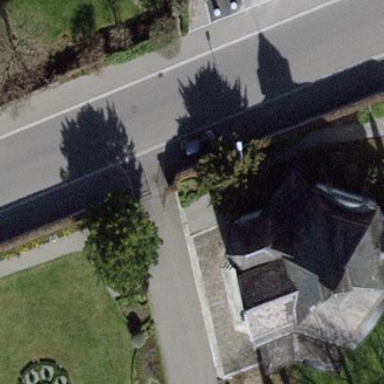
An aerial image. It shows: Beautiful church building.